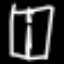
Label: pants